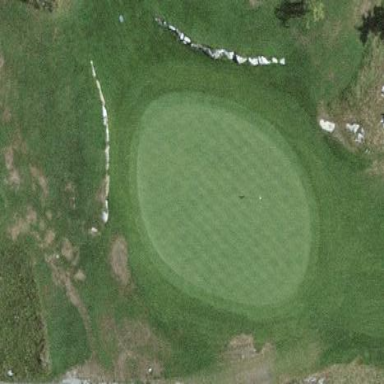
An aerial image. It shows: Green golf area with grass land use.